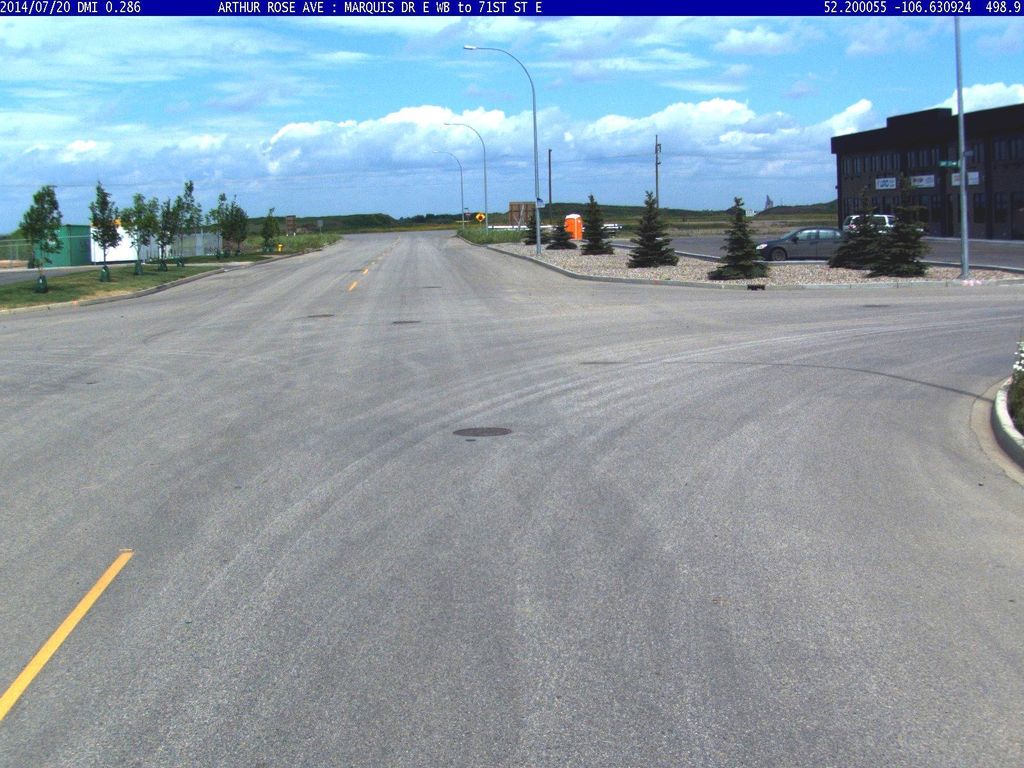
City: saskatoon